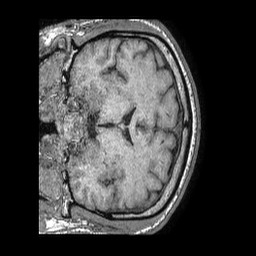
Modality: T1w
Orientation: coronal
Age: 48
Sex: male
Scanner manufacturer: philips
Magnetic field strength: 1.5 T
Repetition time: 0.007531 s
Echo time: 0.003425 s